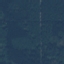
Land use / land cover class: Forest